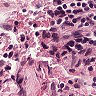
Metastatic tissue present: no